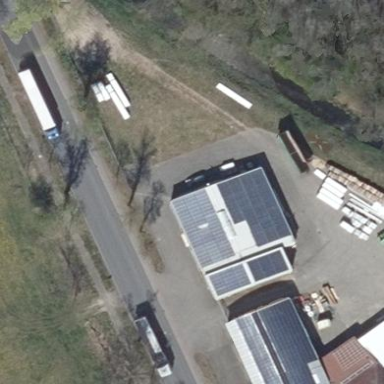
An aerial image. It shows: Building equipped with small solar photovoltaic panel for electricity generation.